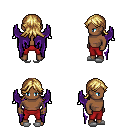
a pixel art fantasy rpg character, male body template, human, dark skin, purple wings, red pants, blonde loose hair, white slippers, four views (front, back, left, right), 2x2 character sprite sheet, small pixel art, hard edges, no anti-aliasing